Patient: sex M, age 48
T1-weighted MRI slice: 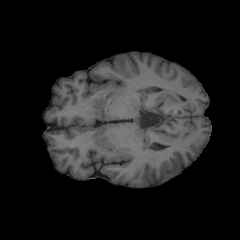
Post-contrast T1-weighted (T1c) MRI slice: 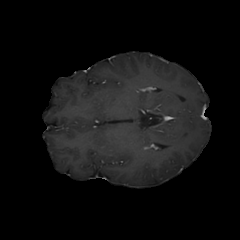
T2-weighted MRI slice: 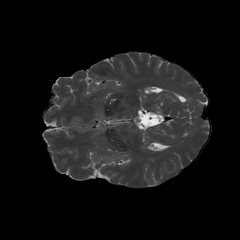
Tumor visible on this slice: no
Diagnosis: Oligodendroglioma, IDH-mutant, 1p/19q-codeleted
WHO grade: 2